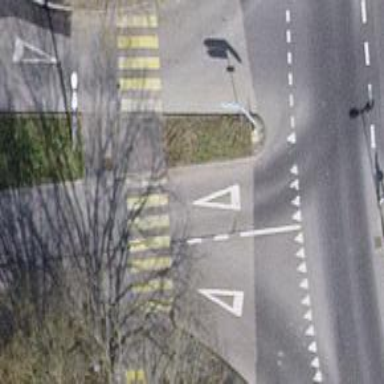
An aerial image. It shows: Marked zebra crossing on the road.